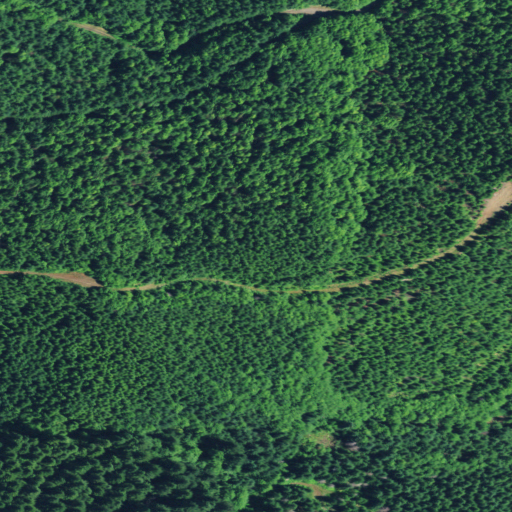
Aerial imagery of mountain in Oregon named Lone Spring Mountain containing evergreen forest, mixed forest, and deciduous forest